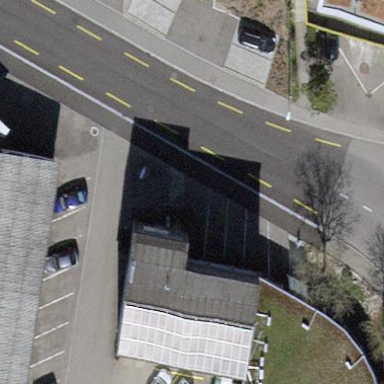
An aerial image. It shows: Commercial building.